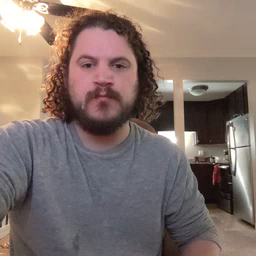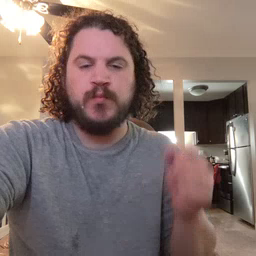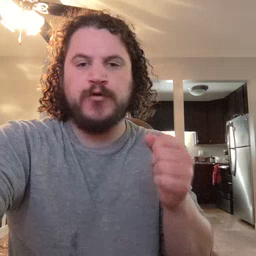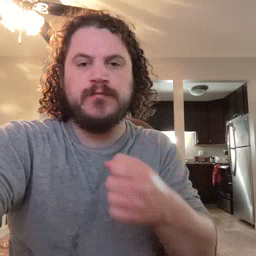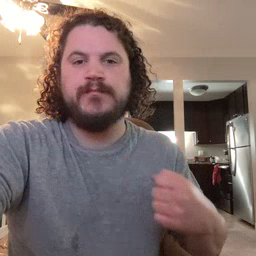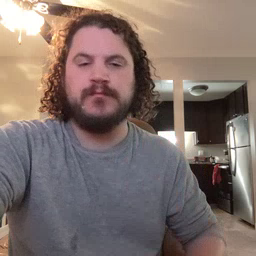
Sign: refrigerator